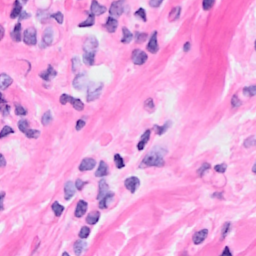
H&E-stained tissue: Breast